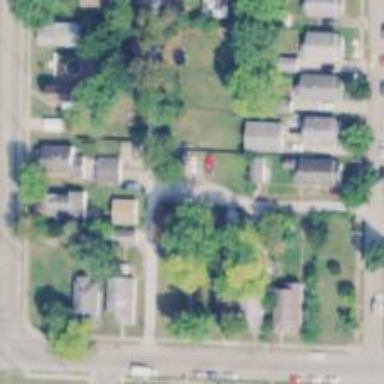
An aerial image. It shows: Alley classified as service road.